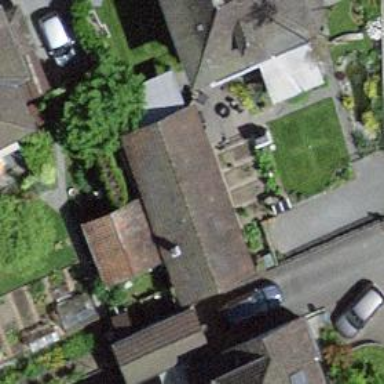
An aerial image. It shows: Shed.